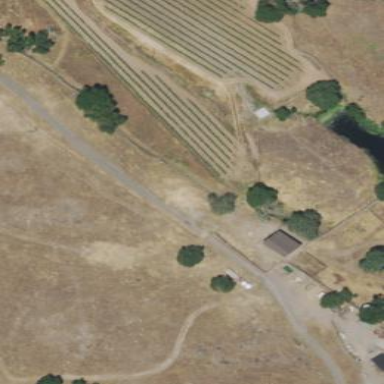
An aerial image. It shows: Vineyard growing wine grapes.